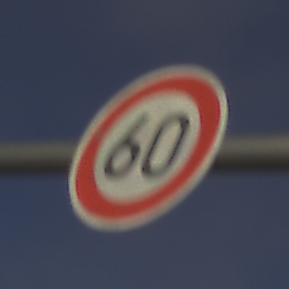
Verkehrszeichen: Geschwindigkeit60
Umgebung: Outdoor, Nature
Tageszeit: SunriseSunset
Wetter: PartlyCloudy
Licht: Natural
Jahreszeit: NotSpecified
Kontrast: HighContrast